Interaction volume radius: 10 \u00c5
Interaction volume height: 25 \u00c5
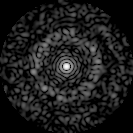
Disorder parameter: 0.8401